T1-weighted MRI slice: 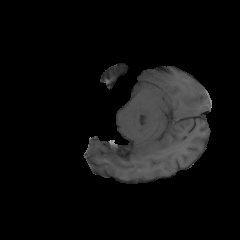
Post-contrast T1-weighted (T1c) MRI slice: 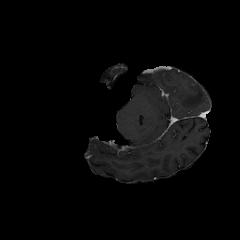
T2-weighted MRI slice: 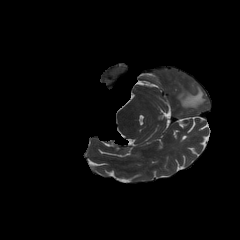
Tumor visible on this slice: yes